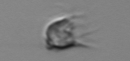
Label: Balanion